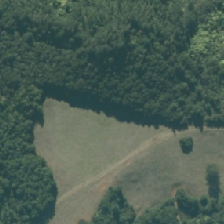
Land cover: low_producing_grassland